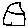
Label: house